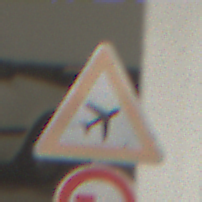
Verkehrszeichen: FlugbetriebLinks
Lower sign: UeberholverbotKraftfahrzeuge
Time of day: Midday
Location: Roofed (Urban)
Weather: Overcast
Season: NotSpecified
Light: Artificial